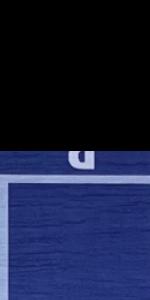
Label: Empty